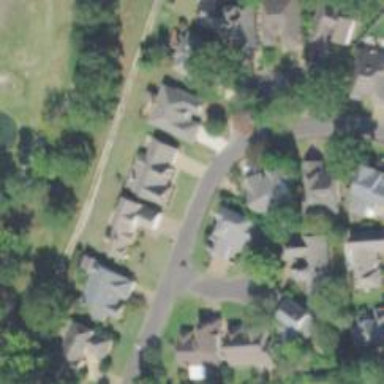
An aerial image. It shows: Driveway.